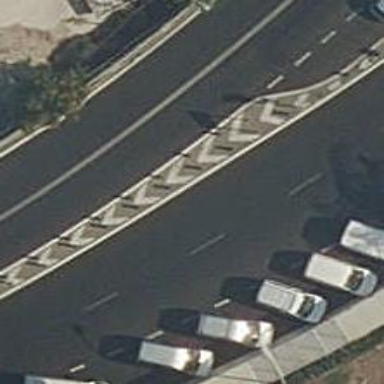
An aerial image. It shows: Bump for traffic calming.